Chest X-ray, PA view. Patient: 27 years old, sex M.
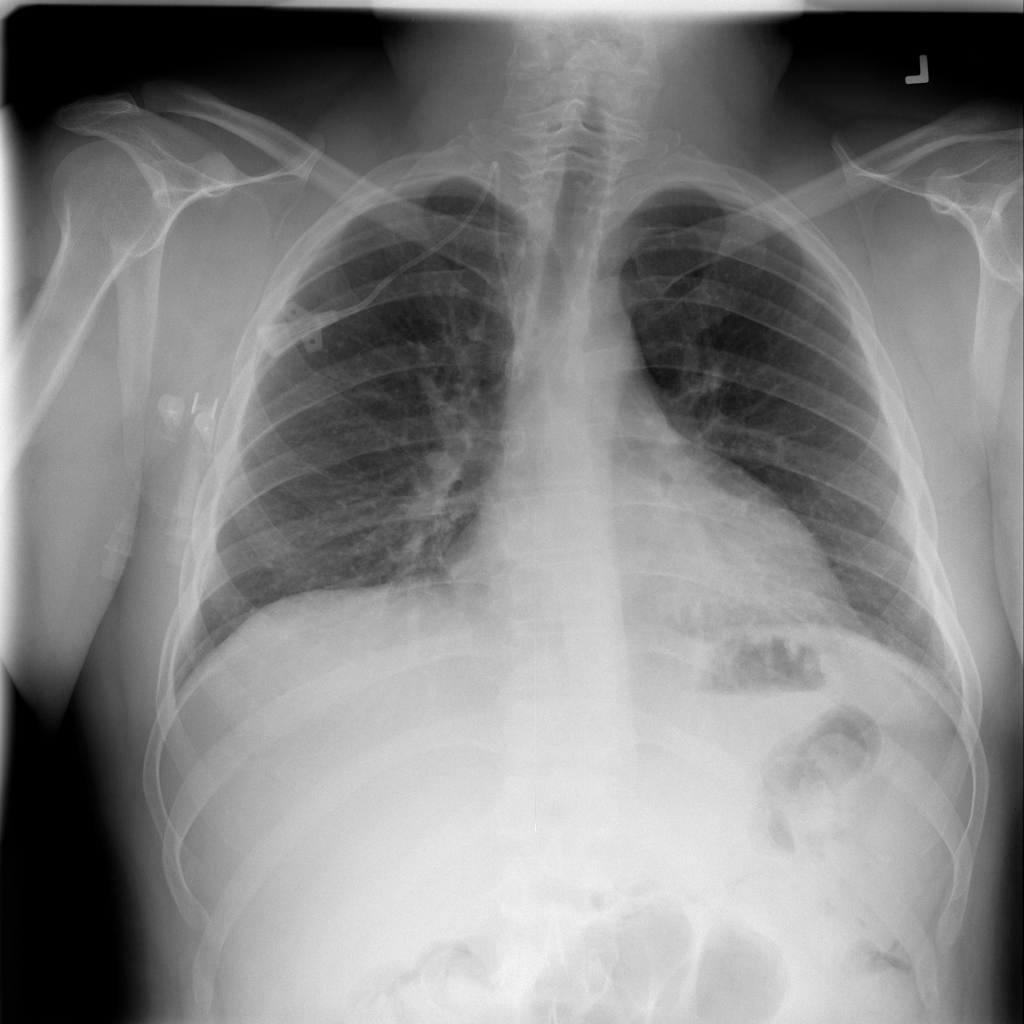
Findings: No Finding